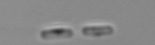
Label: Skeletonema